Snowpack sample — Loveland Pass, Silver Plume, Colorado, USA (2/11/26, 12:00 PM MST)
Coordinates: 39.663, -105.886
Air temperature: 35 °F
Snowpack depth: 82 cm
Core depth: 30 cm
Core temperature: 28.4 °F
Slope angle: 13°, slope face: 12°
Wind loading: high
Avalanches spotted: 1
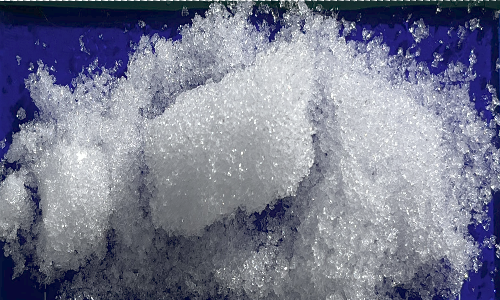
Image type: core
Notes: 1 small avalanche spotted on the north side of the bowl, lots of wind loading